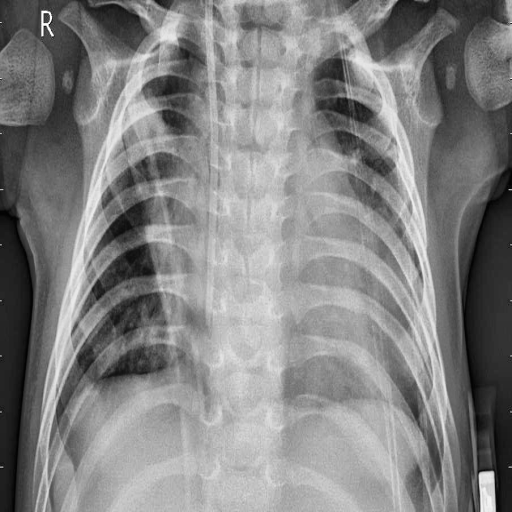
Finding: PNEUMONIA